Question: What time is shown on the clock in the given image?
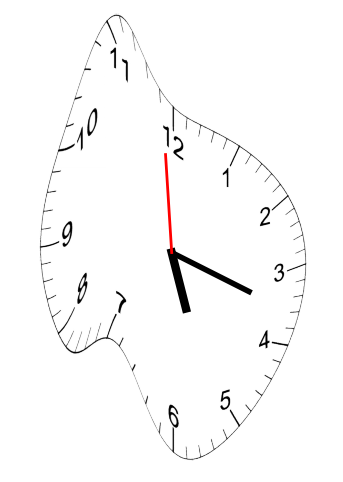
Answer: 05:17:59